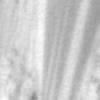
Label: no_change